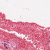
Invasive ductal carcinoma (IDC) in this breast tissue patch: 0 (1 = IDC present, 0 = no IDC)